Question: I've been working on this problem for quite some time and am at the end of my creativity, so hopefully someone else can help point me in the right direction. I've been working with the Kinect and attempting to capture data to MATLAB. Fortunately there's quite a few ways of doing so (I'm currently using <URL>. When I attempted to project the captured data to 3D, my traditional methods gave poor reconstruction results.
To cut a long story short, I ended up writing a Kinect SDK wrapper for matlab that performs the reconstruction and the alignment. The reconstruction works like a dream, but...
I am having tons of trouble with the alignment as you can see here:

Please don't look too closely at the model :(.
As you can see, the alignment is incorrect. I'm not sure why that's the case. I've read plenty of forums where others have had more success than I with the same methods.
My current pipeline is using Kinect Matlab (using Openni) to capture data, reconstructing using the Kinect SDK, then aligning using the Kinect SDK (by NuiImageGetColorPixelCoordinateFrameFromDepthPixelFrameAtResolution). I suspected it was perhaps due to Openni, but I have had little success in creating mex function calls to capture using the Kinect SDK.
If anyone can point me in a direction I should delve more deeply into, it would be much appreciated.
Edit:
Figure I should post some code. This is the code I use for alignment:
'''
/* The matlab mex function */
void mexFunction( int nlhs, mxArray *plhs[], int nrhs,
const mxArray *prhs[] ){
if( nrhs < 2 )
{
printf( "No depth input or color image specified!
" );
mexErrMsgTxt( "Input Error" );
}
int width = 640, height = 480;
// get input depth data
unsigned short *pDepthRow = ( unsigned short* ) mxGetData( prhs[0] );
unsigned char *pColorRow = ( unsigned char* ) mxGetData( prhs[1] );
// compute the warping
INuiSensor *sensor = CreateFirstConnected();
long colorCoords[ 640*480*2 ];
sensor->NuiImageGetColorPixelCoordinateFrameFromDepthPixelFrameAtResolution(
NUI_IMAGE_RESOLUTION_640x480, NUI_IMAGE_RESOLUTION_640x480,
640*480, pDepthRow, 640*480*2, colorCoords );
sensor->NuiShutdown();
sensor->Release();
// create matlab output; it's a column ordered matrix ;_;
int Jdimsc[3];
Jdimsc[0]=height;
Jdimsc[1]=width;
Jdimsc[2]=3;
plhs[0] = mxCreateNumericArray( 3, Jdimsc, mxUINT8_CLASS, mxREAL );
unsigned char *Iout = ( unsigned char* )mxGetData( plhs[0] );
for( int x = 0; x < width; x++ )
for( int y = 0; y < height; y++ ){
int idx = ( y*width + x )*2;
long c_x = colorCoords[ idx + 0 ];
long c_y = colorCoords[ idx + 1 ];
bool correct = ( c_x >= 0 && c_x < width
&& c_y >= 0 && c_y < height );
c_x = correct ? c_x : x;
c_y = correct ? c_y : y;
Iout[ 0*height*width + x*height + y ] =
pColorRow[ 0*height*width + c_x*height + c_y ];
Iout[ 1*height*width + x*height + y ] =
pColorRow[ 1*height*width + c_x*height + c_y ];
Iout[ 2*height*width + x*height + y ] =
pColorRow[ 2*height*width + c_x*height + c_y ];
}
}
'''
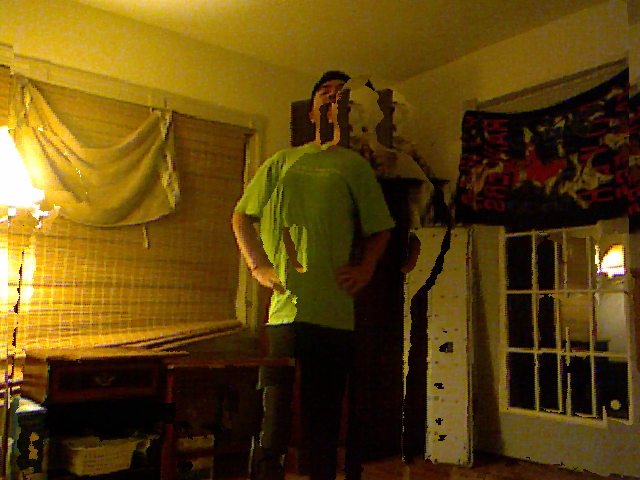
Answer: This is a well known problem for stereo vision systems. I had the same problem a while back. The original question I posted can be found <URL>. What I was trying to do was kind of similar to this. However after a lot of research I came to the conclusion that a captured dataset can not be easily aligned.
On the other hand, while recording the dataset you can easily use a function call to align both the RGB and Depth data. This method is available in both OpenNI and Kinect SDK (functionality is same, while names of the function call are different for each)
It looks like you are using Kinect SDK to capture the dataset, to align data with Kinect SDK you can use <URL>.
Since you have also mentioned using OpenNI, have a look at <URL>.
I have no experience with Kinect SDK, however with OpenNI v1.5 this whole problem was solved by making the following function call, before registering the recorder node:
'''
depth.GetAlternativeViewPointCap().SetViewPoint(image);
'''
where 'image' is the image generator node and 'depth' is the depth generator node. This was with older SDK which has been replaced by OpenNI 2.0 SDK. So if you are using the latest SDK, then the function call might be different, however the overall procedure might be similar.
I am also adding some example images:
Without using the above alignment function call the depth edge on RGB were not aligned

When using the function call the depth edge gets perfectly aligned (there are some infrared shadow regions which show some edges, but they are just invalid depth regions)